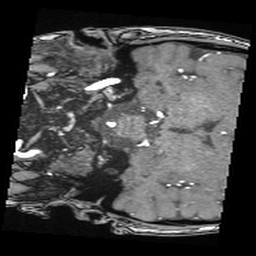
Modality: angio
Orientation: coronal
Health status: ill
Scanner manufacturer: siemens
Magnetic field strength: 3 T
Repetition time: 0.022 s
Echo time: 0.0036 s